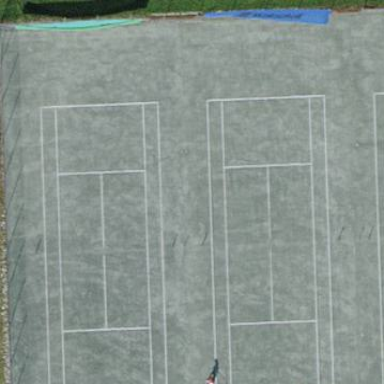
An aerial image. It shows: Sand tennis court on pitch for leisure land.